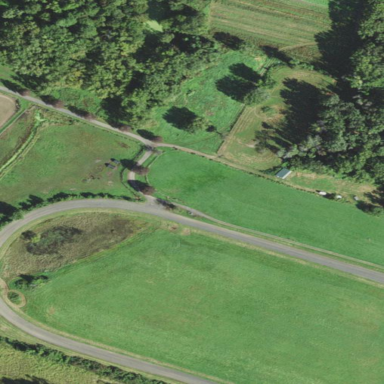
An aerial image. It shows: Equestrian track for leisure land activities.